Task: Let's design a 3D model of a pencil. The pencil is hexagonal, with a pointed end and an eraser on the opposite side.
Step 30:
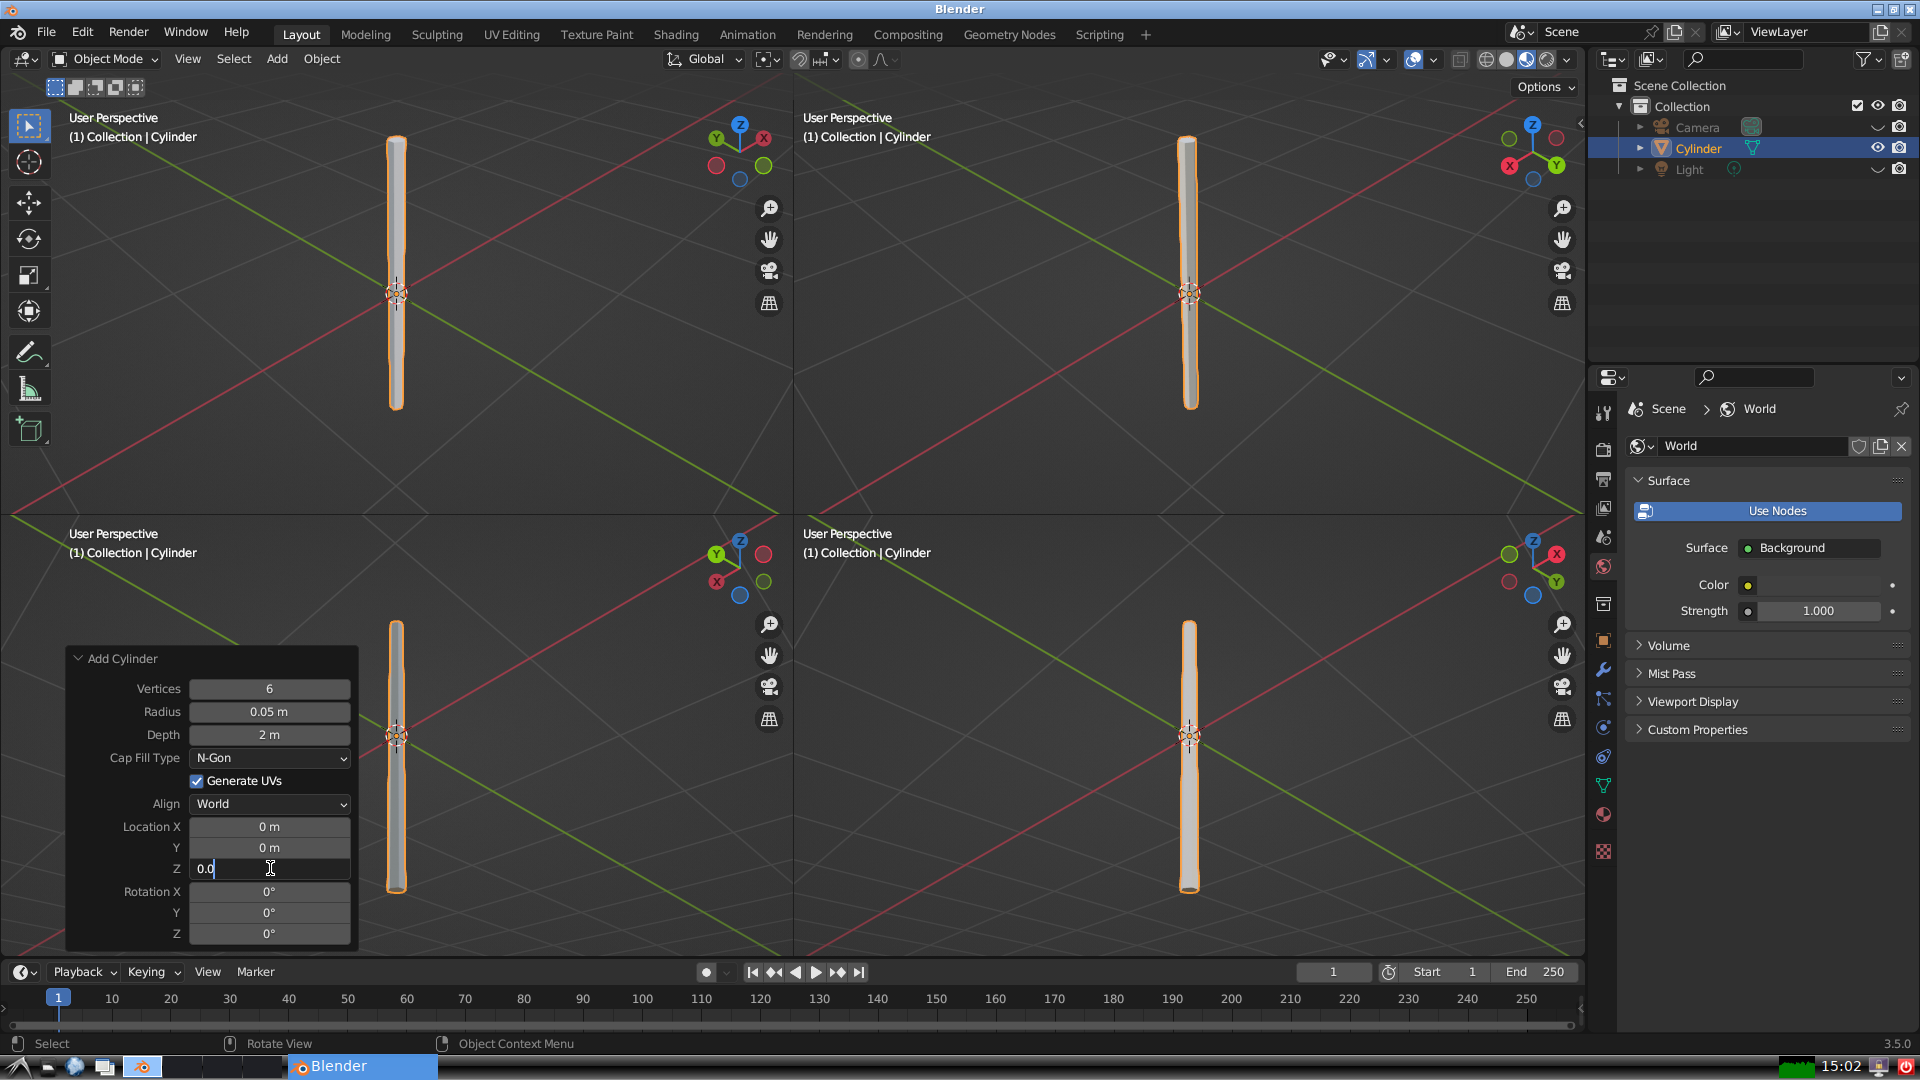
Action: {"key_press": ['Return']}